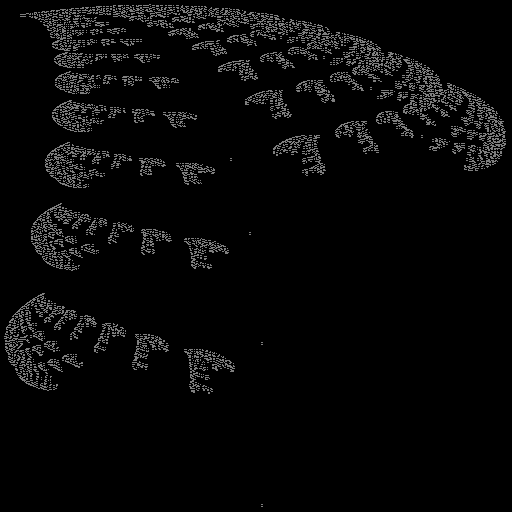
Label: fern